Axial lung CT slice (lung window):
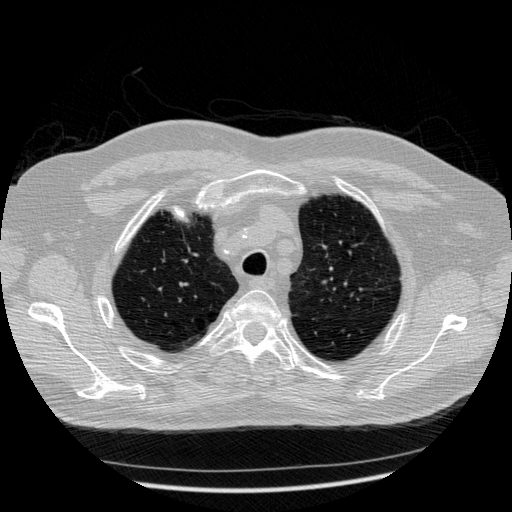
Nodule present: no